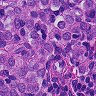
Metastatic tissue present: yes